Question: I have a question that I think might apply to many Magento developers and administrators.
In my search to find a way to display a price range for configurable products (see image below), I thought of an idea. Since there are no extensions that display a price range for configurable products without some sort of additional self-hack, I wondered what you guys thought of this idea. Since I am not much of a PHP developer, I hoped you guys would be able to point me in the right direction if it could work.

Idea: Assuming you have a configurable product set up with it's price being the lowest price of all associated single products, we create a new attribute and manually enter the max price of the associated single products. For many this approach may not ideal since it requires repetitive data entry, but for many administrators, the result is worth the extra effort. Additionally, this extra data entry can be automated by excel for a lot of administrators.
Now, display that attribute in the .phtml template file found in:
'''
app/design/frontend/base/default/template/catalog/product/price.phtml
'''
The question is, do you guys think that approach would work? What would be the consequences? Does this same file generate price inside the shopping cart, or some other unwanted consequence?
If this does work I was thinking of the following logic:
1. Find product's attribute from database and store value in variable
2. If variable is greater than zero, echo " - '$'$variable";
That way, simple products that do not have any data for this variable do not get price ranges displayed.
If this approach would work, how would one retrieve this custom attribute from the database most efficiently in the price.phtml file?
Please view the entire price.phtml file below. I've included a comment '<!--Here test test-->' to point out where the price is echoed on my page for all configurable products and simple products.
Thank you for your help in advance!
First, what do you guys think of this approach?
'''
<?php
/**
* Template for displaying product price in different places (products grid, product view page etc)
*
* @see Mage_Catalog_Block_Product_Abstract
*/
?>
<?php
$_coreHelper = $this->helper('core');
$_weeeHelper = $this->helper('weee');
$_taxHelper = $this->helper('tax');
/* @var $_coreHelper Mage_Core_Helper_Data */
/* @var $_weeeHelper Mage_Weee_Helper_Data */
/* @var $_taxHelper Mage_Tax_Helper_Data */
$_product = $this->getProduct();
$_storeId = $_product->getStoreId();
$_id = $_product->getId();
$_weeeSeparator = '';
$_simplePricesTax = ($_taxHelper->displayPriceIncludingTax() || $_taxHelper->displayBothPrices());
$_minimalPriceValue = $_product->getMinimalPrice();
$_minimalPrice = $_taxHelper->getPrice($_product, $_minimalPriceValue, $_simplePricesTax);
?>
<?php if (!$_product->isGrouped()): ?>
<?php $_weeeTaxAmount = $_weeeHelper->getAmountForDisplay($_product); ?>
<?php if ($_weeeHelper->typeOfDisplay($_product, array(Mage_Weee_Model_Tax::DISPLAY_INCL_DESCR, Mage_Weee_Model_Tax::DISPLAY_EXCL_DESCR_INCL, 4))): ?>
<?php $_weeeTaxAmount = $_weeeHelper->getAmount($_product); ?>
<?php $_weeeTaxAttributes = $_weeeHelper->getProductWeeeAttributesForDisplay($_product); ?>
<?php endif; ?>
<?php $_weeeTaxAmountInclTaxes = $_weeeTaxAmount; ?>
<?php if ($_weeeHelper->isTaxable() && !$_taxHelper->priceIncludesTax($_storeId)): ?>
<?php $_attributes = $_weeeHelper->getProductWeeeAttributesForRenderer($_product, null, null, null, true); ?>
<?php $_weeeTaxAmountInclTaxes = $_weeeHelper->getAmountInclTaxes($_attributes); ?>
<?php endif; ?>
<div class="price-box">
<?php $_price = $_taxHelper->getPrice($_product, $_product->getPrice()) ?>
<?php $_regularPrice = $_taxHelper->getPrice($_product, $_product->getPrice(), $_simplePricesTax) ?>
<?php $_finalPrice = $_taxHelper->getPrice($_product, $_product->getFinalPrice()) ?>
<?php $_finalPriceInclTax = $_taxHelper->getPrice($_product, $_product->getFinalPrice(), true) ?>
<?php $_weeeDisplayType = $_weeeHelper->getPriceDisplayType(); ?>
<?php if ($_finalPrice >= $_price): ?>
<?php if ($_taxHelper->displayBothPrices()): ?>
<?php if ($_weeeTaxAmount && $_weeeHelper->typeOfDisplay($_product, 0)): // including ?>
<span class="price-excluding-tax">
<span class="label"><?php echo $this->helper('tax')->__('Excl. Tax:') ?></span>
<span class="price" id="price-excluding-tax-<?php echo $_id ?><?php echo $this->getIdSuffix() ?>">
<?php echo $_coreHelper->currency($_price + $_weeeTaxAmount, true, false) ?>
</span>
</span>
<span class="price-including-tax">
<span class="label"><?php echo $this->helper('tax')->__('Incl. Tax:') ?></span>
<span class="price" id="price-including-tax-<?php echo $_id ?><?php echo $this->getIdSuffix() ?>">
<?php echo $_coreHelper->currency($_finalPriceInclTax + $_weeeTaxAmountInclTaxes, true, false) ?>
</span>
</span>
<?php elseif ($_weeeTaxAmount && $_weeeHelper->typeOfDisplay($_product, 1)): // incl. + weee ?>
<span class="price-excluding-tax">
<span class="label"><?php echo $this->helper('tax')->__('Excl. Tax:') ?></span>
<span class="price" id="price-excluding-tax-<?php echo $_id ?><?php echo $this->getIdSuffix() ?>">
<?php echo $_coreHelper->currency($_price + $_weeeTaxAmount, true, false) ?>
</span>
</span>
<span class="price-including-tax">
<span class="label"><?php echo $this->helper('tax')->__('Incl. Tax:') ?></span>
<span class="price" id="price-including-tax-<?php echo $_id ?><?php echo $this->getIdSuffix() ?>">
<?php echo $_coreHelper->currency($_finalPriceInclTax + $_weeeTaxAmountInclTaxes, true, false) ?>
</span>
<span class="weee">(
<?php foreach ($_weeeTaxAttributes as $_weeeTaxAttribute): ?>
<?php echo $_weeeSeparator; ?>
<?php echo $_weeeTaxAttribute->getName(); ?>: <?php echo $_coreHelper->currency($_weeeTaxAttribute->getAmount(), true, true); ?>
<?php $_weeeSeparator = ' + '; ?>
<?php endforeach; ?>
)</span>
</span>
<?php elseif ($_weeeTaxAmount && $_weeeHelper->typeOfDisplay($_product, 4)): // incl. + weee ?>
<span class="price-excluding-tax">
<span class="label"><?php echo $this->helper('tax')->__('Excl. Tax:') ?></span>
<span class="price" id="price-excluding-tax-<?php echo $_id ?><?php echo $this->getIdSuffix() ?>">
<?php echo $_coreHelper->currency($_price + $_weeeTaxAmount, true, false) ?>
</span>
</span>
<span class="price-including-tax">
<span class="label"><?php echo $this->helper('tax')->__('Incl. Tax:') ?></span>
<span class="price" id="price-including-tax-<?php echo $_id ?><?php echo $this->getIdSuffix() ?>">
<?php echo $_coreHelper->currency($_finalPriceInclTax + $_weeeTaxAmountInclTaxes, true, false) ?>
</span>
<span class="weee">(
<?php foreach ($_weeeTaxAttributes as $_weeeTaxAttribute): ?>
<?php echo $_weeeSeparator; ?>
<?php echo $_weeeTaxAttribute->getName(); ?>: <?php echo $_coreHelper->currency($_weeeTaxAttribute->getAmount() + $_weeeTaxAttribute->getTaxAmount(), true, true); ?>
<?php $_weeeSeparator = ' + '; ?>
<?php endforeach; ?>
)</span>
</span>
<?php elseif ($_weeeTaxAmount && $_weeeHelper->typeOfDisplay($_product, 2)): // excl. + weee + final ?>
<span class="price-excluding-tax">
<span class="label"><?php echo $this->helper('tax')->__('Excl. Tax:') ?></span>
<span class="price" id="price-excluding-tax-<?php echo $_id ?><?php echo $this->getIdSuffix() ?>">
<?php echo $_coreHelper->currency($_price, true, false) ?>
</span>
</span>
<?php foreach ($_weeeTaxAttributes as $_weeeTaxAttribute): ?>
<span class="weee">
<?php echo $_weeeTaxAttribute->getName(); ?>: <?php echo $_coreHelper->currency($_weeeTaxAttribute->getAmount(), true, true); ?>
</span>
<?php endforeach; ?>
<span class="price-including-tax">
<span class="label"><?php echo $this->helper('tax')->__('Incl. Tax:') ?></span>
<span class="price" id="price-including-tax-<?php echo $_id ?><?php echo $this->getIdSuffix() ?>">
<?php echo $_coreHelper->currency($_finalPriceInclTax + $_weeeTaxAmountInclTaxes, true, false) ?>
</span>
</span>
<?php else: ?>
<span class="price-excluding-tax">
<span class="label"><?php echo $this->helper('tax')->__('Excl. Tax:') ?></span>
<span class="price" id="price-excluding-tax-<?php echo $_id ?><?php echo $this->getIdSuffix() ?>">
<?php if ($_finalPrice == $_price): ?>
<?php echo $_coreHelper->currency($_price, true, false) ?>
<?php else: ?>
<?php echo $_coreHelper->currency($_finalPrice, true, false) ?>
<?php endif; ?>
</span>
</span>
<span class="price-including-tax">
<span class="label"><?php echo $this->helper('tax')->__('Incl. Tax:') ?></span>
<span class="price" id="price-including-tax-<?php echo $_id ?><?php echo $this->getIdSuffix() ?>">
<?php echo $_coreHelper->currency($_finalPriceInclTax, true, false) ?>
</span>
</span>
<?php endif; ?>
<?php else: ?>
<?php if ($_weeeTaxAmount && $_weeeHelper->typeOfDisplay($_product, 0)): // including ?>
<span class="regular-price" id="product-price-<?php echo $_id ?><?php echo $this->getIdSuffix() ?>">
<?php echo $_coreHelper->currency($_price + $_weeeTaxAmount, true, true) ?>
</span>
<?php elseif ($_weeeTaxAmount && $_weeeHelper->typeOfDisplay($_product, 1)): // incl. + weee ?>
<span class="regular-price" id="product-price-<?php echo $_id ?><?php echo $this->getIdSuffix() ?>">
<?php echo $_coreHelper->currency($_price + $_weeeTaxAmount, true, true) ?>
</span>
<span class="weee">(
<?php foreach ($_weeeTaxAttributes as $_weeeTaxAttribute): ?>
<?php echo $_weeeSeparator; ?>
<?php echo $_weeeTaxAttribute->getName(); ?>: <?php echo $_coreHelper->currency($_weeeTaxAttribute->getAmount(), true, true); ?>
<?php $_weeeSeparator = ' + '; ?>
<?php endforeach; ?>
)</span>
<?php elseif ($_weeeTaxAmount && $_weeeHelper->typeOfDisplay($_product, 4)): // incl. + weee ?>
<span class="regular-price" id="product-price-<?php echo $_id ?><?php echo $this->getIdSuffix() ?>">
<?php echo $_coreHelper->currency($_price + $_weeeTaxAmount, true, true) ?>
</span>
<span class="weee">(
<?php foreach ($_weeeTaxAttributes as $_weeeTaxAttribute): ?>
<?php echo $_weeeSeparator; ?>
<?php echo $_weeeTaxAttribute->getName(); ?>: <?php echo $_coreHelper->currency($_weeeTaxAttribute->getAmount() + $_weeeTaxAttribute->getTaxAmount(), true, true); ?>
<?php $_weeeSeparator = ' + '; ?>
<?php endforeach; ?>
)</span>
<?php elseif ($_weeeTaxAmount && $_weeeHelper->typeOfDisplay($_product, 2)): // excl. + weee + final ?>
<span class="regular-price"><?php echo $_coreHelper->currency($_price,true,true) ?></span><br />
<?php foreach ($_weeeTaxAttributes as $_weeeTaxAttribute): ?>
<span class="weee">
<?php echo $_weeeTaxAttribute->getName(); ?>: <?php echo $_coreHelper->currency($_weeeTaxAttribute->getAmount(), true, true); ?>
</span>
<?php endforeach; ?>
<span class="regular-price" id="product-price-<?php echo $_id ?><?php echo $this->getIdSuffix() ?>">
<?php echo $_coreHelper->currency($_price + $_weeeTaxAmount, true, true) ?>
</span>
<?php else: ?>
<span class="regular-price" id="product-price-<?php echo $_id ?><?php echo $this->getIdSuffix() ?>">
<?php if ($_finalPrice == $_price): // this is where price is generated ?> <!--Here test test-->
<?php echo $_coreHelper->currency($_price, true, true) ?>
<?php else: ?>
<?php echo $_coreHelper->currency($_finalPrice, true, true) ?>
<?php endif; ?>
</span>
<?php endif; ?>
<?php endif; ?>
<?php else: /* if ($_finalPrice == $_price): */ ?>
<?php $_originalWeeeTaxAmount = $_weeeHelper->getOriginalAmount($_product); ?>
<?php if ($_weeeTaxAmount && $_weeeHelper->typeOfDisplay($_product, 0)): // including ?>
<p class="old-price">
<span class="price-label"><?php echo $this->__('Regular Price:') ?></span>
<span class="price" id="old-price-<?php echo $_id ?><?php echo $this->getIdSuffix() ?>">
<?php echo $_coreHelper->currency($_regularPrice + $_originalWeeeTaxAmount, true, false) ?>
</span>
</p>
<?php if ($_taxHelper->displayBothPrices()): ?>
<p class="special-price">
<span class="price-label"><?php echo $this->__('Special Price:') ?></span>
<span class="price-excluding-tax">
<span class="label"><?php echo $this->helper('tax')->__('Excl. Tax:') ?></span>
<span class="price" id="price-excluding-tax-<?php echo $_id ?><?php echo $this->getIdSuffix() ?>">
<?php echo $_coreHelper->currency($_finalPrice + $_weeeTaxAmount, true, false) ?>
</span>
</span>
<span class="price-including-tax">
<span class="label"><?php echo $this->helper('tax')->__('Incl. Tax:') ?></span>
<span class="price" id="price-including-tax-<?php echo $_id ?><?php echo $this->getIdSuffix() ?>">
<?php echo $_coreHelper->currency($_finalPriceInclTax + $_weeeTaxAmountInclTaxes, true, false) ?>
</span>
</span>
</p>
<?php else: ?>
<p class="special-price">
<span class="price-label"><?php echo $this->__('Special Price:') ?></span>
<span class="price" id="product-price-<?php echo $_id ?><?php echo $this->getIdSuffix() ?>">
<?php echo $_coreHelper->currency($_finalPrice + $_weeeTaxAmountInclTaxes, true, false) ?>
</span>
</p>
<?php endif; ?>
<?php elseif ($_weeeTaxAmount && $_weeeHelper->typeOfDisplay($_product, 1)): // incl. + weee ?>
<p class="old-price">
<span class="price-label"><?php echo $this->__('Regular Price:') ?></span>
<span class="price" id="old-price-<?php echo $_id ?><?php echo $this->getIdSuffix() ?>">
<?php echo $_coreHelper->currency($_regularPrice + $_originalWeeeTaxAmount, true, false) ?>
</span>
</p>
<p class="special-price">
<span class="price-label"><?php echo $this->__('Special Price:') ?></span>
<span class="price-excluding-tax">
<span class="label"><?php echo $this->helper('tax')->__('Excl. Tax:') ?></span>
<span class="price" id="price-excluding-tax-<?php echo $_id ?><?php echo $this->getIdSuffix() ?>">
<?php echo $_coreHelper->currency($_finalPrice + $_weeeTaxAmount, true, false) ?>
</span>
</span>
<span class="weee">(
<?php foreach ($_weeeTaxAttributes as $_weeeTaxAttribute): ?>
<?php echo $_weeeSeparator; ?>
<?php echo $_weeeTaxAttribute->getName(); ?>: <?php echo $_coreHelper->currency($_weeeTaxAttribute->getAmount(), true, true); ?>
<?php $_weeeSeparator = ' + '; ?>
<?php endforeach; ?>
)</span>
<span class="price-including-tax">
<span class="label"><?php echo $this->helper('tax')->__('Incl. Tax:') ?></span>
<span class="price" id="price-including-tax-<?php echo $_id ?><?php echo $this->getIdSuffix() ?>">
<?php echo $_coreHelper->currency($_finalPriceInclTax + $_weeeTaxAmountInclTaxes, true, false) ?>
</span>
</span>
</p>
<?php elseif ($_weeeTaxAmount && $_weeeHelper->typeOfDisplay($_product, 4)): // incl. + weee ?>
<p class="old-price">
<span class="price-label"><?php echo $this->__('Regular Price:') ?></span>
<span class="price" id="old-price-<?php echo $_id ?><?php echo $this->getIdSuffix() ?>">
<?php echo $_coreHelper->currency($_regularPrice + $_originalWeeeTaxAmount, true, false) ?>
</span>
</p>
<p class="special-price">
<span class="price-label"><?php echo $this->__('Special Price:') ?></span>
<span class="price-excluding-tax">
<span class="label"><?php echo $this->helper('tax')->__('Excl. Tax:') ?></span>
<span class="price" id="price-excluding-tax-<?php echo $_id ?><?php echo $this->getIdSuffix() ?>">
<?php echo $_coreHelper->currency($_finalPrice + $_weeeTaxAmount, true, false) ?>
</span>
</span>
<span class="weee">(
<?php foreach ($_weeeTaxAttributes as $_weeeTaxAttribute): ?>
<?php echo $_weeeSeparator; ?>
<?php echo $_weeeTaxAttribute->getName(); ?>: <?php echo $_coreHelper->currency($_weeeTaxAttribute->getAmount() + $_weeeTaxAttribute->getTaxAmount(), true, true); ?>
<?php $_weeeSeparator = ' + '; ?>
<?php endforeach; ?>
)</span>
<span class="price-including-tax">
<span class="label"><?php echo $this->helper('tax')->__('Incl. Tax:') ?></span>
<span class="price" id="price-including-tax-<?php echo $_id ?><?php echo $this->getIdSuffix() ?>">
<?php echo $_coreHelper->currency($_finalPriceInclTax + $_weeeTaxAmountInclTaxes, true, false) ?>
</span>
</span>
</p>
<?php elseif ($_weeeTaxAmount && $_weeeHelper->typeOfDisplay($_product, 2)): // excl. + weee + final ?>
<p class="old-price">
<span class="price-label"><?php echo $this->__('Regular Price:') ?></span>
<span class="price" id="old-price-<?php echo $_id ?><?php echo $this->getIdSuffix() ?>">
<?php echo $_coreHelper->currency($_regularPrice, true, false) ?>
</span>
</p>
<p class="special-price">
<span class="price-label"><?php echo $this->__('Special Price:') ?></span>
<span class="price-excluding-tax">
<span class="label"><?php echo $this->helper('tax')->__('Excl. Tax:') ?></span>
<span class="price" id="price-excluding-tax-<?php echo $_id ?><?php echo $this->getIdSuffix() ?>">
<?php echo $_coreHelper->currency($_finalPrice, true, false) ?>
</span>
</span>
<?php foreach ($_weeeTaxAttributes as $_weeeTaxAttribute): ?>
<span class="weee">
<?php echo $_weeeTaxAttribute->getName(); ?>: <?php echo $_coreHelper->currency($_weeeTaxAttribute->getAmount(), true, true); ?>
</span>
<?php endforeach; ?>
<span class="price-including-tax">
<span class="label"><?php echo $this->helper('tax')->__('Incl. Tax:') ?></span>
<span class="price" id="price-including-tax-<?php echo $_id ?><?php echo $this->getIdSuffix() ?>">
<?php echo $_coreHelper->currency($_finalPriceInclTax + $_weeeTaxAmountInclTaxes, true, false) ?>
</span>
</span>
</p>
<?php else: // excl. ?>
<p class="old-price">
<span class="price-label"><?php echo $this->__('Regular Price:') ?></span>
<span class="price" id="old-price-<?php echo $_id ?><?php echo $this->getIdSuffix() ?>">
<?php echo $_coreHelper->currency($_regularPrice, true, false) ?>
</span>
</p>
<?php if ($_taxHelper->displayBothPrices()): ?>
<p class="special-price">
<span class="price-label"><?php echo $this->__('Special Price:') ?></span>
<span class="price-excluding-tax">
<span class="label"><?php echo $this->helper('tax')->__('Excl. Tax:') ?></span>
<span class="price" id="price-excluding-tax-<?php echo $_id ?><?php echo $this->getIdSuffix() ?>">
<?php echo $_coreHelper->currency($_finalPrice, true, false) ?>
</span>
</span>
<span class="price-including-tax">
<span class="label"><?php echo $this->helper('tax')->__('Incl. Tax:') ?></span>
<span class="price" id="price-including-tax-<?php echo $_id ?><?php echo $this->getIdSuffix() ?>">
<?php echo $_coreHelper->currency($_finalPriceInclTax, true, false) ?>
</span>
</span>
</p>
<?php else: ?>
<p class="special-price">
<span class="price-label"><?php echo $this->__('Special Price:') ?></span>
<span class="price" id="product-price-<?php echo $_id ?><?php echo $this->getIdSuffix() ?>">
<?php echo $_coreHelper->currency($_finalPrice, true, false) ?>
</span>
</p>
<?php endif; ?>
<?php endif; ?>
<?php endif; /* if ($_finalPrice == $_price): */ ?>
<?php if ($this->getDisplayMinimalPrice() && $_minimalPriceValue && $_minimalPriceValue < $_product->getFinalPrice()): ?>
<?php $_minimalPriceDisplayValue = $_minimalPrice; ?>
<?php if ($_weeeTaxAmount && $_weeeHelper->typeOfDisplay($_product, array(0, 1, 4))): ?>
<?php $_minimalPriceDisplayValue = $_minimalPrice + $_weeeTaxAmount; ?>
<?php endif; ?>
<?php if ($this->getUseLinkForAsLowAs()):?>
<a href="<?php echo $_product->getProductUrl(); ?>" class="minimal-price-link">
<?php else:?>
<span class="minimal-price-link">
<?php endif?>
<span class="label"><?php echo $this->__('As low as:') ?></span>
<span class="price" id="product-minimal-price-<?php echo $_id ?><?php echo $this->getIdSuffix() ?>">
<?php echo $_coreHelper->currency($_minimalPriceDisplayValue, true, false) ?>
</span>
<?php if ($this->getUseLinkForAsLowAs()):?>
</a>
<?php else:?>
</span>
<?php endif?>
<?php endif; /* if ($this->getDisplayMinimalPrice() && $_minimalPrice && $_minimalPrice < $_finalPrice): */ ?>
</div>
<?php else: /* if (!$_product->isGrouped()): */ ?>
<?php
$_exclTax = $_taxHelper->getPrice($_product, $_minimalPriceValue);
$_inclTax = $_taxHelper->getPrice($_product, $_minimalPriceValue, true);
?>
<?php if ($this->getDisplayMinimalPrice() && $_minimalPriceValue): ?>
<div class="price-box">
<p class="minimal-price">
<span class="price-label"><?php echo $this->__('Starting at:') ?></span>
<?php if ($_taxHelper->displayBothPrices()): ?>
<span class="price-excluding-tax">
<span class="label"><?php echo $this->helper('tax')->__('Excl. Tax:') ?></span>
<span class="price" id="price-excluding-tax-<?php echo $_id ?><?php echo $this->getIdSuffix() ?>">
<?php echo $_coreHelper->currency($_exclTax, true, false) ?>
</span>
</span>
<span class="price-including-tax">
<span class="label"><?php echo $this->helper('tax')->__('Incl. Tax:') ?></span>
<span class="price" id="price-including-tax-<?php echo $_id ?><?php echo $this->getIdSuffix() ?>">
<?php echo $_coreHelper->currency($_inclTax, true, false) ?>
</span>
</span>
<?php else: ?>
<?php
$_showPrice = $_inclTax;
if (!$_taxHelper->displayPriceIncludingTax()) {
$_showPrice = $_exclTax;
}
?>
<span class="price" id="product-minimal-price-<?php echo $_id ?><?php echo $this->getIdSuffix() ?>">
<?php echo $_coreHelper->currency($_showPrice, true, false) ?>
</span>
<?php endif; ?>
</p>
</div>
<?php endif; /* if ($this->getDisplayMinimalPrice() && $_minimalPrice): */ ?>
<?php endif; /* if (!$_product->isGrouped()): */ ?>
'''
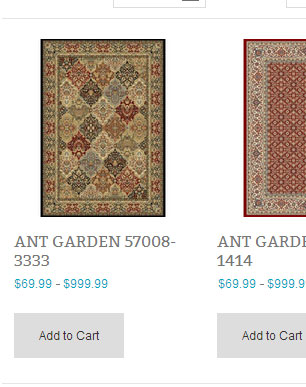
Answer: Okay, so I got it working and it displays correctly in all areas of the site. But, I hope someone can improve on this since I am not much of a PHP developer and I am sure there are better ways to do what I've done.
Here is what I did step by step:
First: Create a copy of the price.phtml file and store it in your theme's directory
Original File:
'''
app/design/frontend/base/default/template/catalog/product/price.phtml
'''
New File:
'''
app/design/frontend/{package}/{theme}/template/catalog/product/price.phtml
'''
Second: Open the price.phtml under theme. Go to line 200. The following is the code that generates the price on all my simple and configurable products. Hopefully that is the case for you too.
'''
<span class="regular-price" id="product-price-<?php echo $_id ?><?php echo $this->getIdSuffix() ?>">
<?php if ($_finalPrice == $_price): ?>
<?php echo $_coreHelper->currency($_price, true, true) ?>
'''
Third. Create a new attribute. I called mine "Price From" with an attribute code of "price_from"
Fourth. Insert this line of code on your price.phtml file before this line: '<?php echo $_coreHelper->currency($_price, true, true) ?>'
Code to Insert:
'''
<?php $priceFrom = Mage::getResourceModel('catalog/product')->getAttributeRawValue($_id, 'price_from', 1); ?>
'''
In this line of code, a variable $priceForm is created and is assigned the value of the attribute with attribute code "price_from" given $_id (an created ID variable calculated for you in price.phtml) and a store ID (1 in my case).
Fifth. From there, I think most of you can figure out the rest, but here is my price.phtml edits.
'''
<span class="regular-price" id="product-price-<?php echo $_id ?><?php echo $this->getIdSuffix() ?>">
<?php if ($_finalPrice == $_price): ?>
<?php $priceFrom = Mage::getResourceModel('catalog/product')->getAttributeRawValue($_id, 'price_from', 1); ?>
<?php $formattedPrice = round($priceFrom,2); ?>
<?php echo $_coreHelper->currency($_price, true, true) ?>
<?php if ($priceFrom > 0): ?><span class="price price-from"> - <?php echo '$'; ?><?php echo $formattedPrice; ?></span><?php endif; ?>
'''
Sixth. Then, since this price.phtml also generates the HTML for the price on the Product Page, I used CSS to hide my added HTML on the product page. The CSS is as follows:
'''
.product-type-data .price-box .price.price-from {
display: none;
}
'''
And there you have it. I would really love if anyone posted some criticism with better ways of doing this. Perhaps this will cause some problems I do not yet notice.
Thank you all!